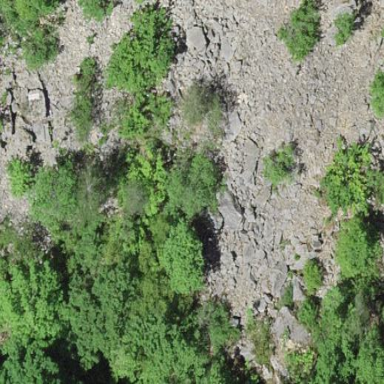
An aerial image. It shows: Scree landscape.